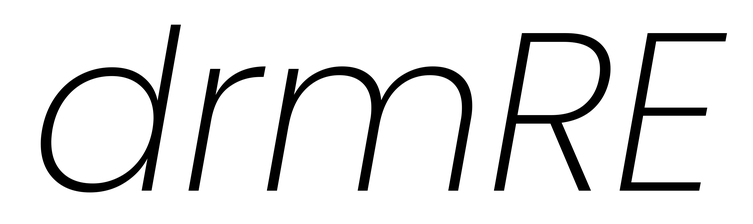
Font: Poppins-ExtraLightItalic